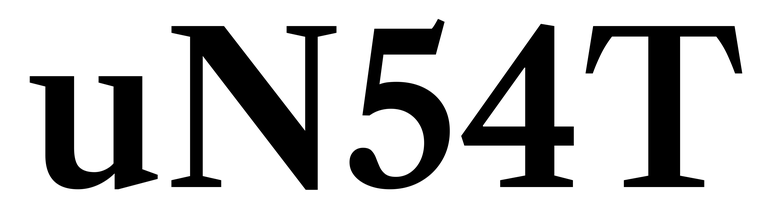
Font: LibreCaslonText_SemiBold